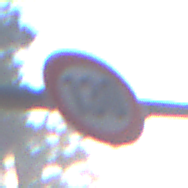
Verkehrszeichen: Geschwindigkeit130
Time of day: MorningAfternoon
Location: Outdoor (Suburban)
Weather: Clear
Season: NotSpecified
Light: Natural